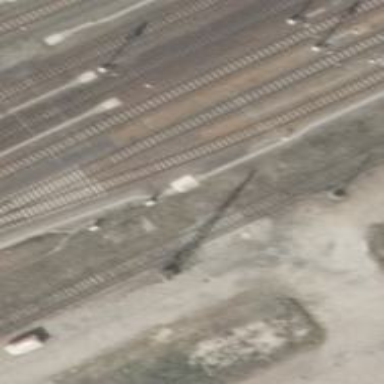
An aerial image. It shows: Abandoned railway yard.